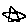
Label: star